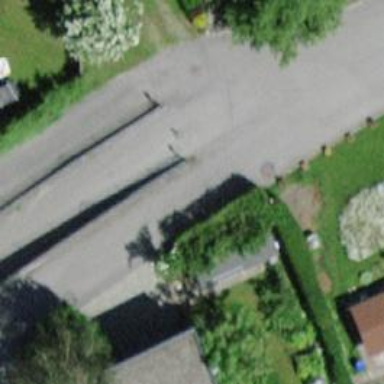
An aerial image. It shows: Bollard.